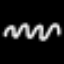
Label: squiggle